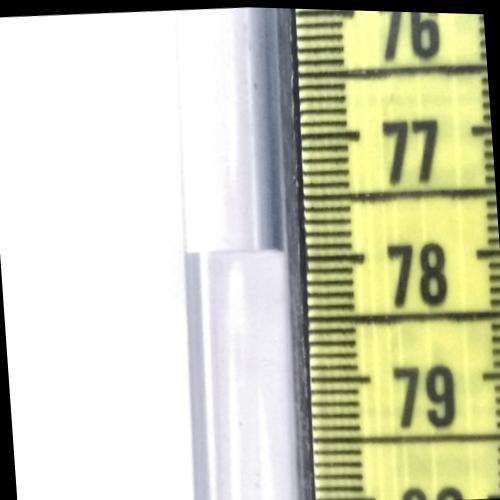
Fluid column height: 77.9 cm